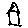
Label: house